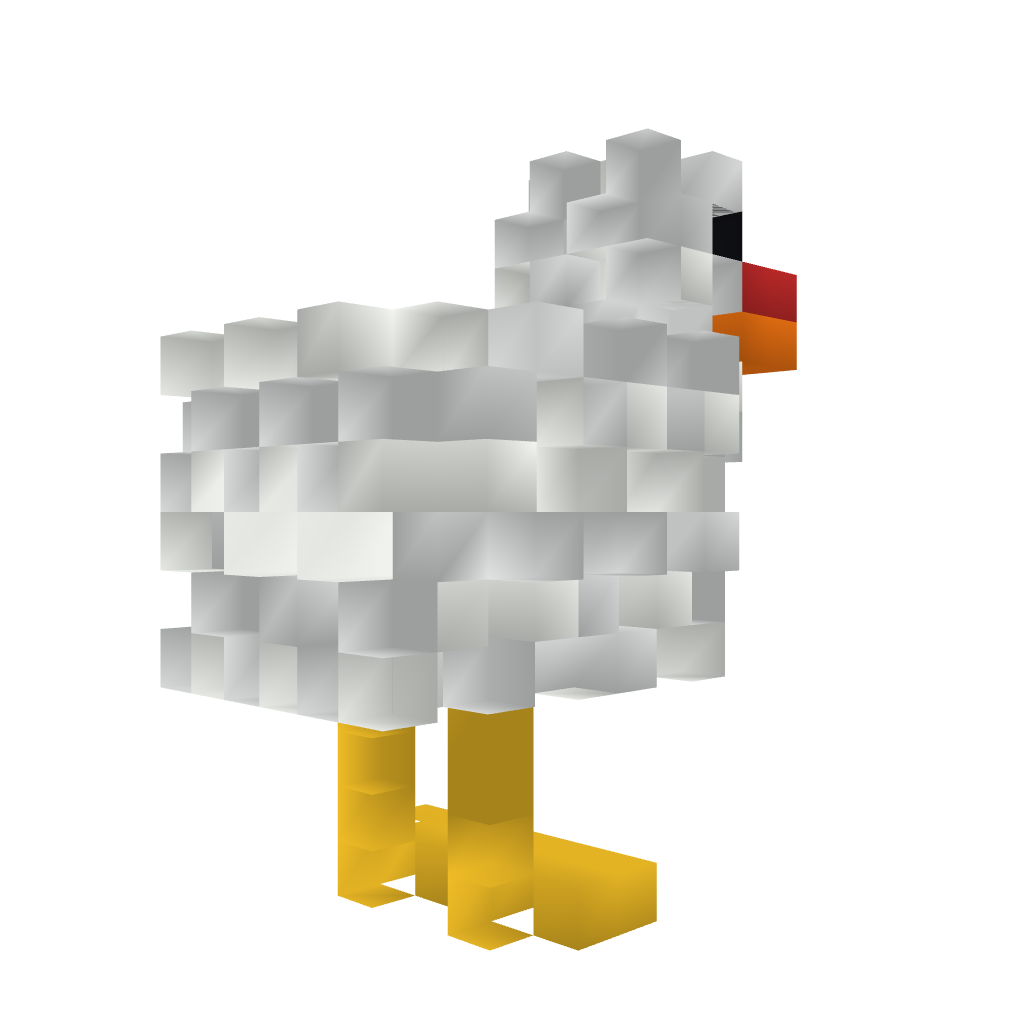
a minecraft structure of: Chicken